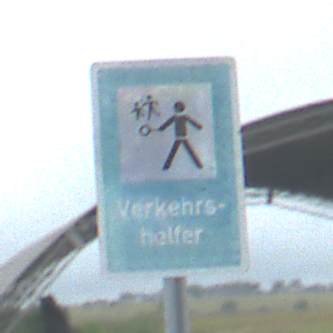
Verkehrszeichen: Verkehrshelfer
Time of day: Midday
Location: Outdoor (Suburban)
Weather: Overcast
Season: NotSpecified
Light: Natural